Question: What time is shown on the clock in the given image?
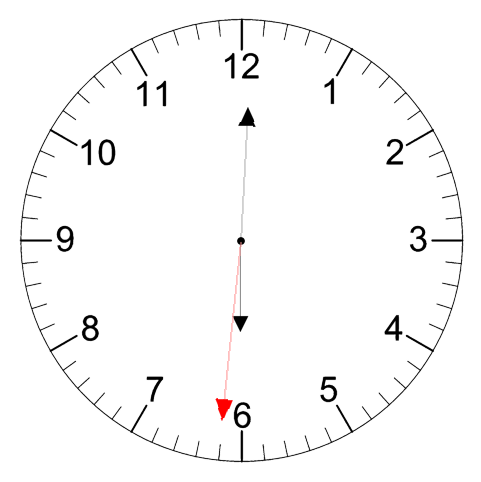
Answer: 06:00:31